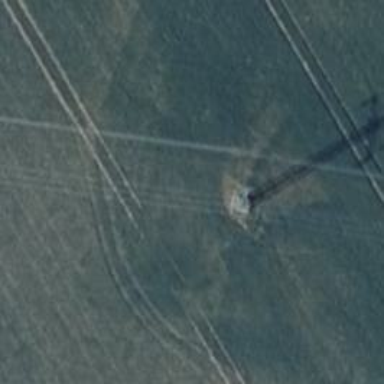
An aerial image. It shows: Power tower.